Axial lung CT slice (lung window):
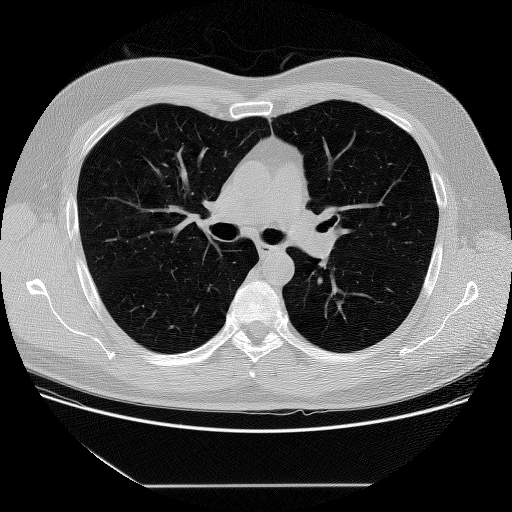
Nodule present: no